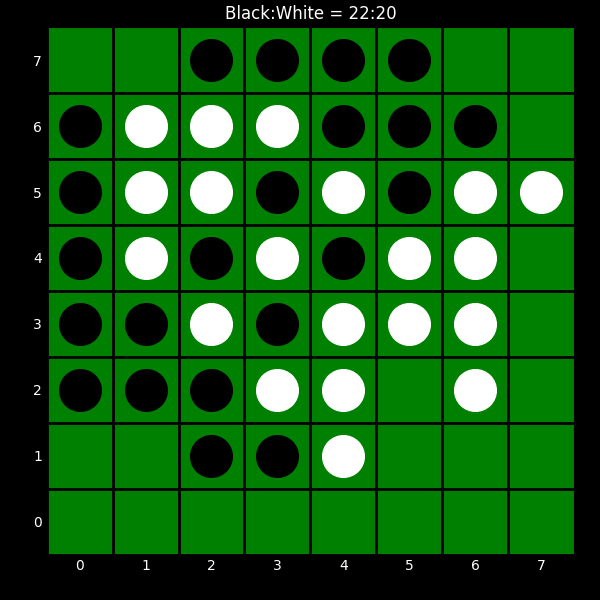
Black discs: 22
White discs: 20